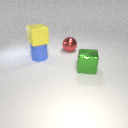
large red metal sphere to the right of large blue rubber cylinder